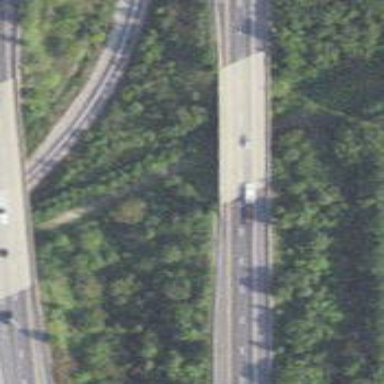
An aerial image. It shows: View of motorway.